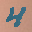
Label: 4